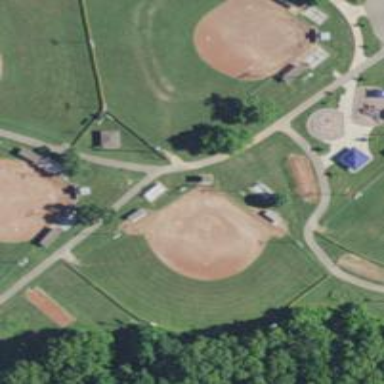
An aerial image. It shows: Baseball pitch for leisure and sports activities.